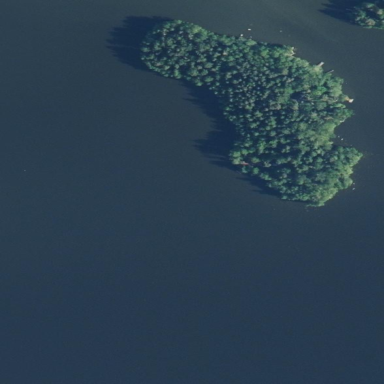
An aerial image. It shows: Islet covered with woodland.